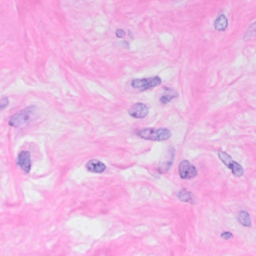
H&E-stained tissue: Breast